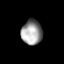
Tissue: prostate
Cell type: B cells
Senescence score: 0.7022
Nuclear area (px): 502
Mean DAPI intensity: 154.151